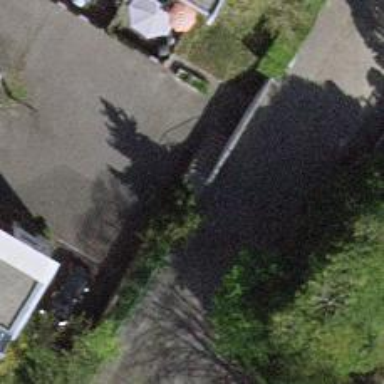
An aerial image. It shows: Road with steps.